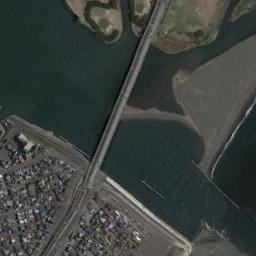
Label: bridge